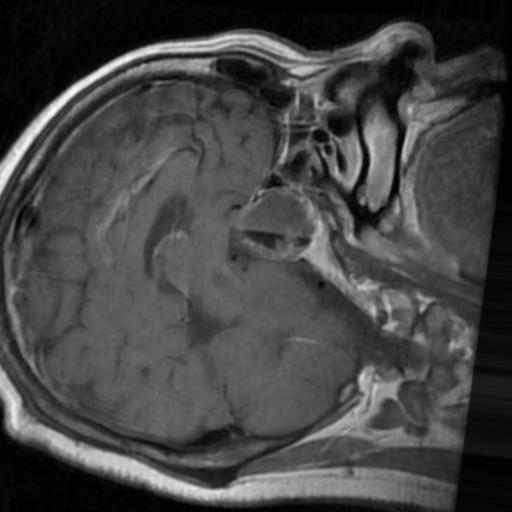
Label: brain_tumor